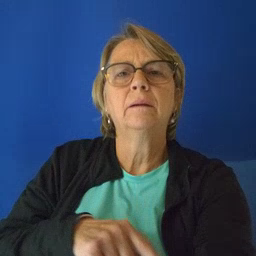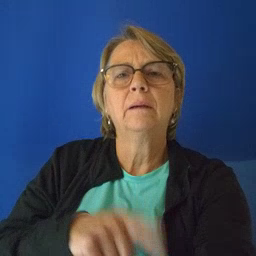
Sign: say